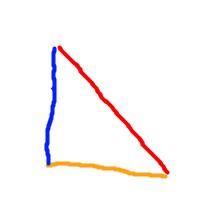
Shape: triangle